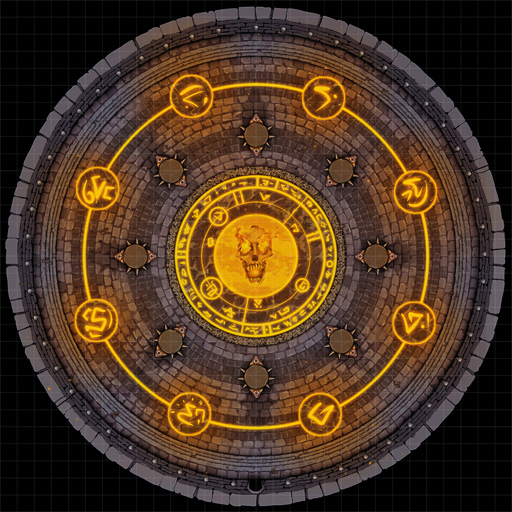
A D&D Grid Map circular stone room with runes all around and a large central rune with skull black background (Flaming Skull Chamber Map)